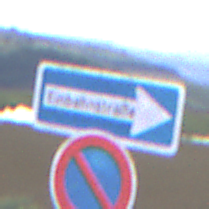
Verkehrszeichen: EinbahnstrasseRechtsweisend
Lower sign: EingeschraenktesHalteverbot
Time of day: SunriseSunset
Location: Outdoor (Nature)
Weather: PartlyCloudy
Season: NotSpecified
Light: Natural